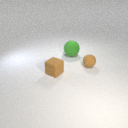
small brown rubber sphere to the right of large green rubber sphere